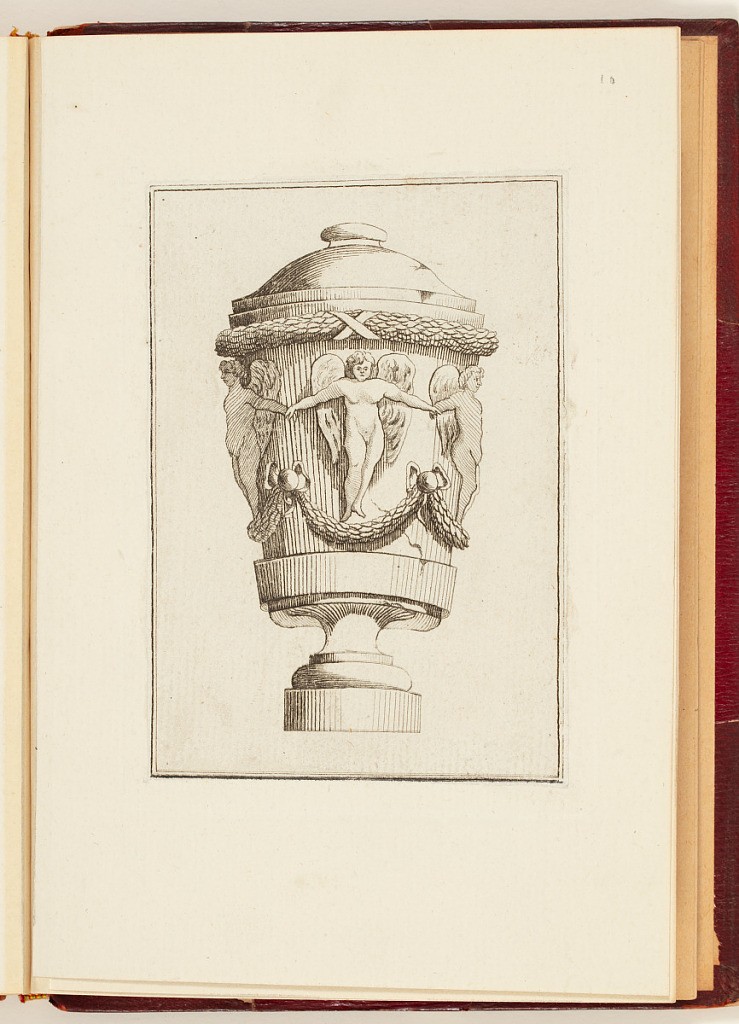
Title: Vase Design
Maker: Charles Dupuis, French, active 1760 – 1791
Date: ca. 1763
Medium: Etching on paper
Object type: Print
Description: Design for a lidded vase decorated with festoons of leaves, and standing nude winged figures holding hands in relief.